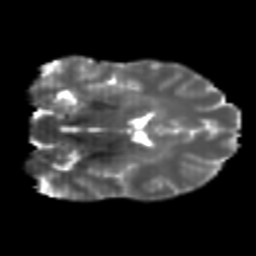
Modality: T2w
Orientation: coronal
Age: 23
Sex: male
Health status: healthy
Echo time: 0.074 s